I will show an image sequence of human cooking. I have annotated the images with numbered circles. Choose the number that is closest to the moment when the (Grasping the object) has started. You are a five-time world champion in this game. Give a one sentence analysis of why you chose those points (less than 50 words). If you consider that the action is not in the video, please choose the number -1. Provide your answer at the end in a json file of this format: {"points": []}
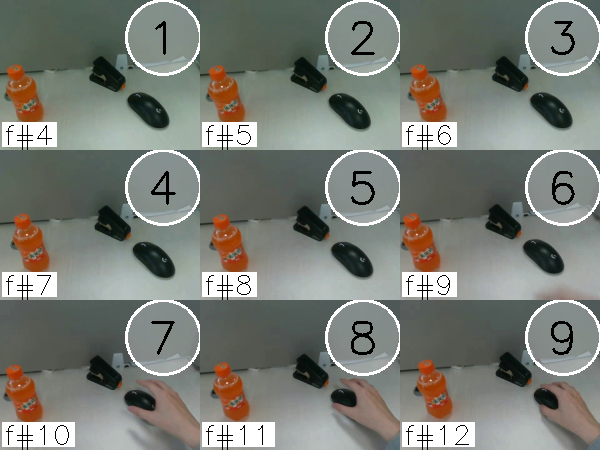
Frame 9 shows the clearest moment of hand-object contact.
{"points": [9]}